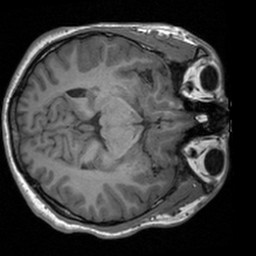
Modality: T1w
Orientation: axial
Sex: male
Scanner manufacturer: siemens
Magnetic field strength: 3 T
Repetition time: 1.9 s
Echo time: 0.00226 s